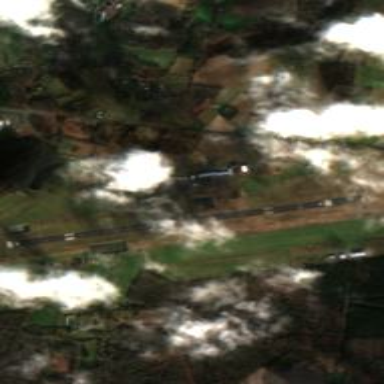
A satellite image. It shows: Airtanker base at the airport.